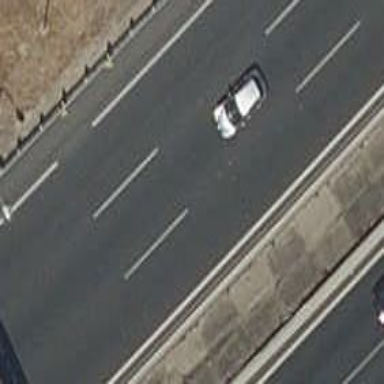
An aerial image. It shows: Asphalt motorway.